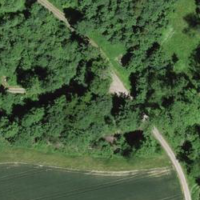
EUNIS habitat code: 44
Species observed at this site:
Vicia sepium